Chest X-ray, PA view. Patient: 52 years old, sex F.
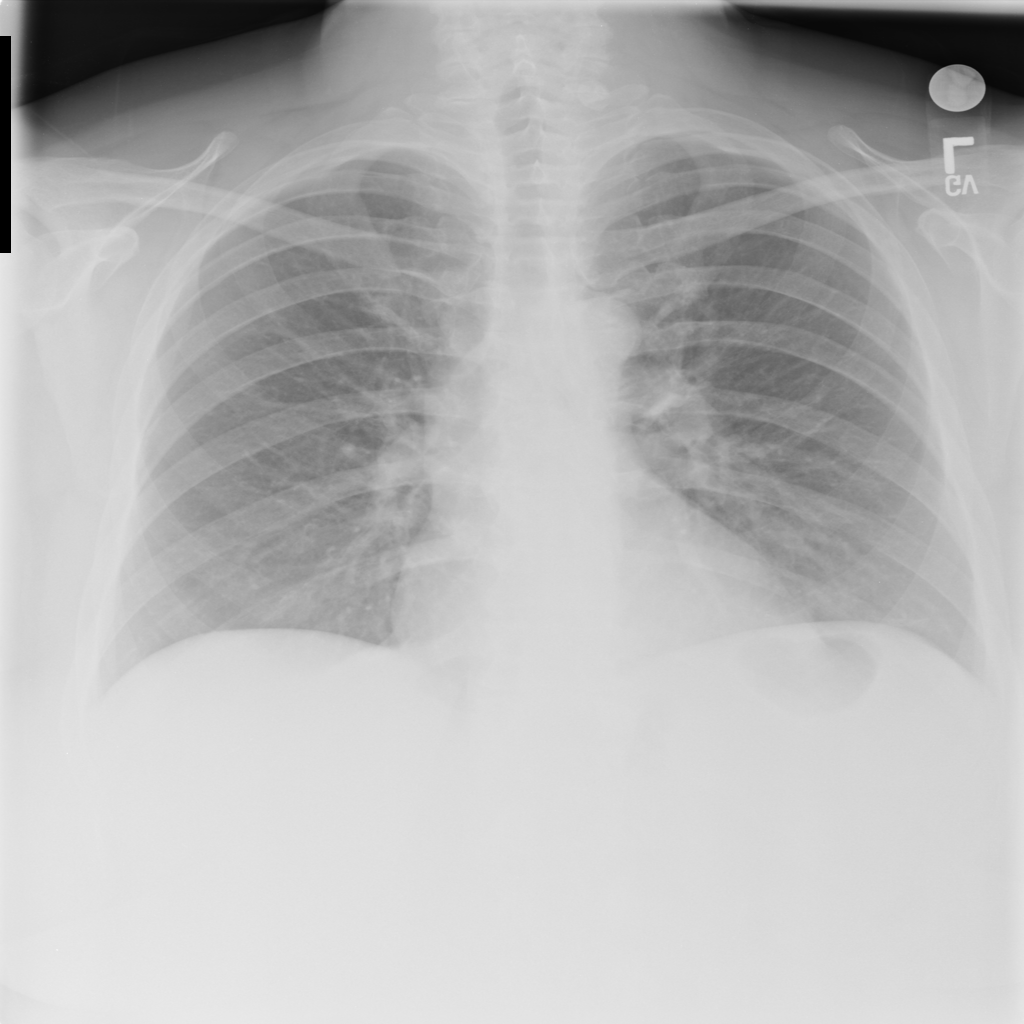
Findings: No Finding